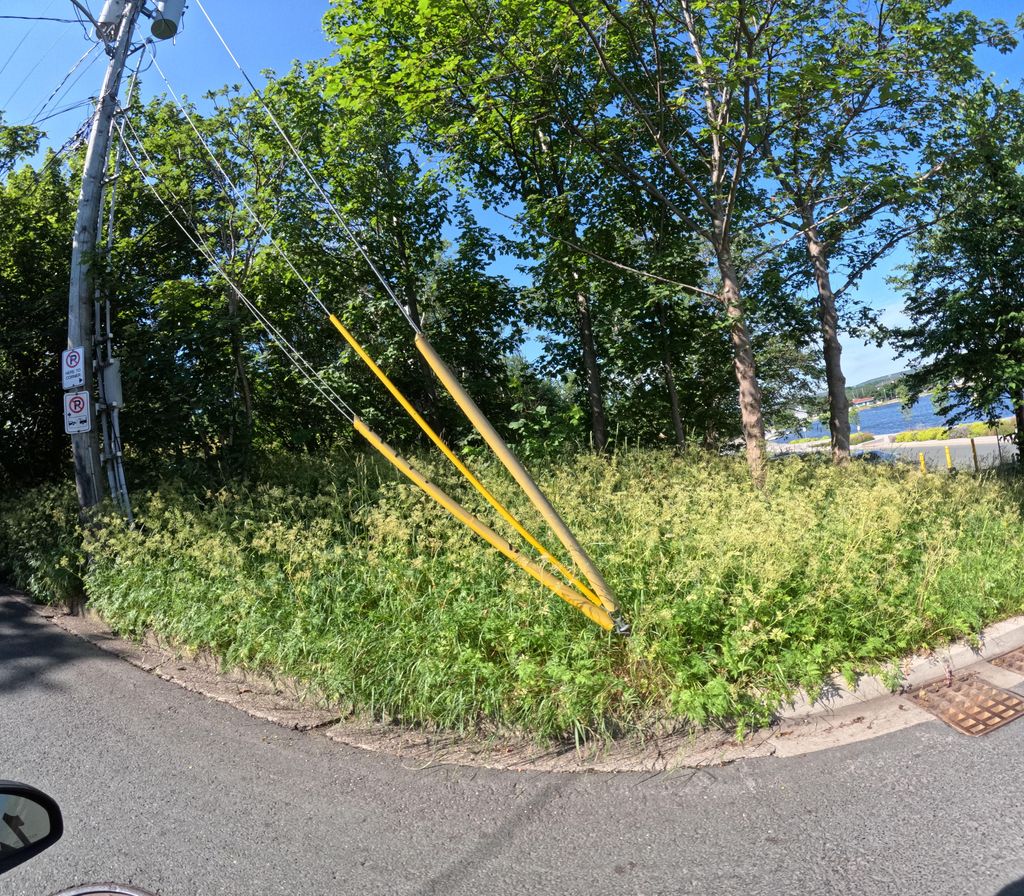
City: st_johns